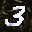
Label: 3